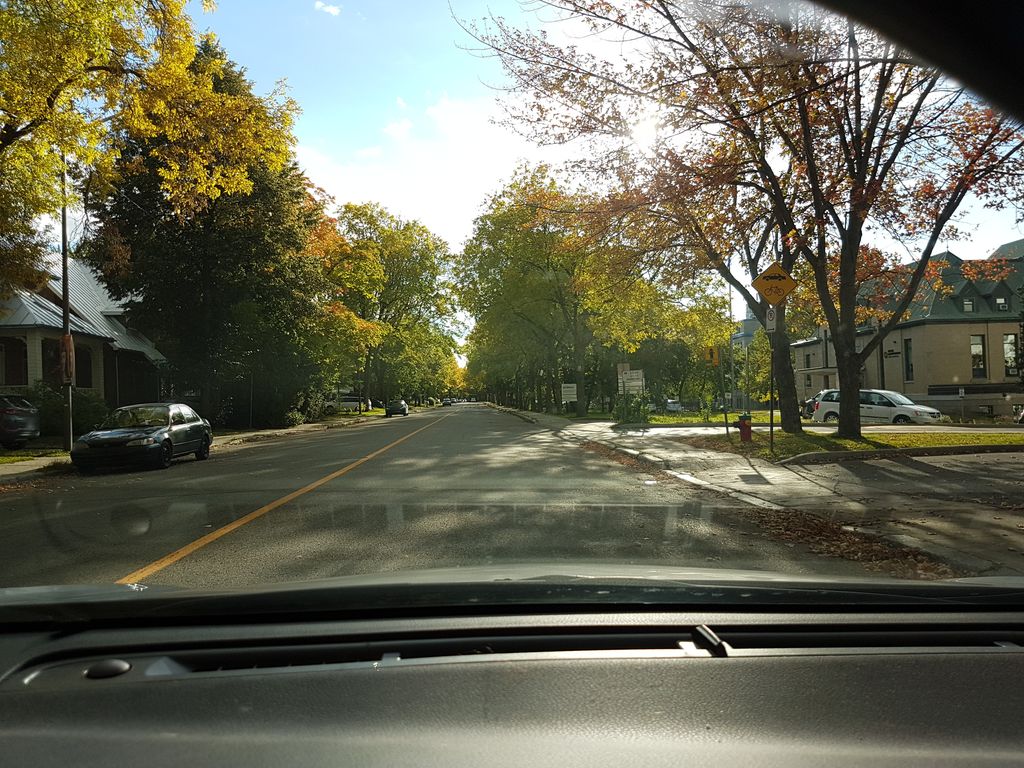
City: quebec_city